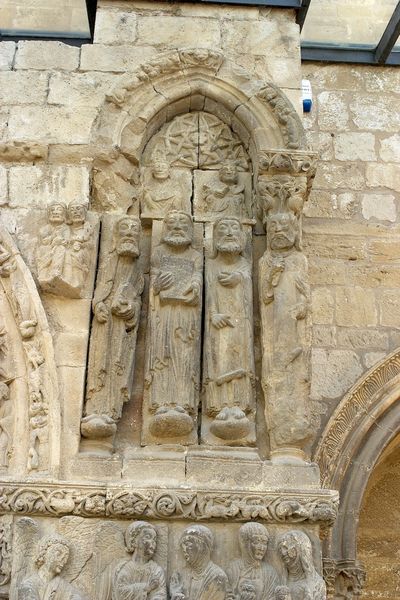
Titel: San Miguel in Estella
Standort: Estella, S. Miguel (EU - E)
Schlagwörter: mann, frauen, menschen, sitzen, fenster, finger, frankreich, glas, köpfe, männer, säule, säulen, tür, ornament, bart, bärte, wand, architektur, falten, stehen, stein, steine, hände, kirche, mantel, gotik, kreis, engel, skulptur, statue, relief, spanien, ecke, bogen, fassade, mauer, figuren, kuppel, vorsprung, könig, detail, inschrift, ornamente, faltenwurf, tor, bögen, erker, fugen, nische, buch, stern, dom, kapitell, ranke, fries, skulpturen, statuen, voluten, sandstein, rosette, spitzbogen, grab, mittelalter, fresken, romanik, mönche, heilige, maßwerk, stin, fensterbogen, judenstern, außenfassade, inschrif, mönhe